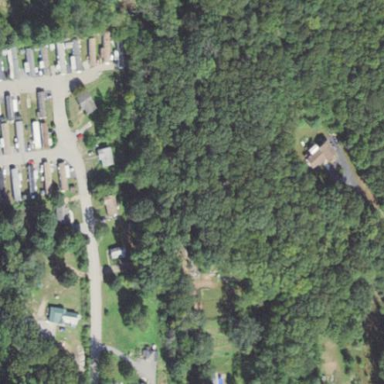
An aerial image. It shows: Residential area known as trailer park.